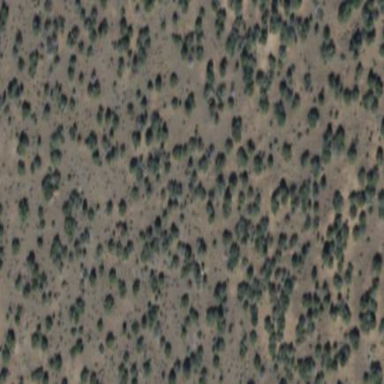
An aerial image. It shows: Patch of scrub vegetation.